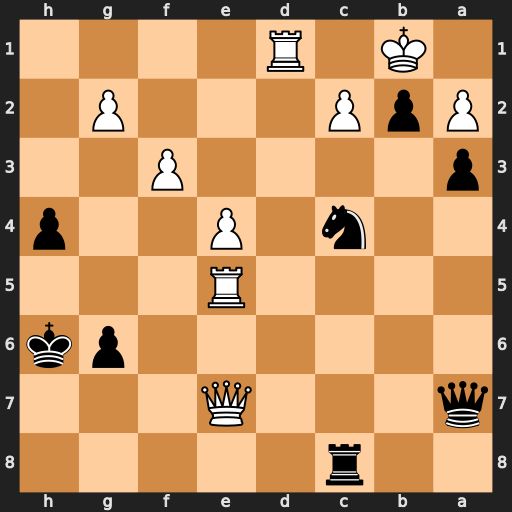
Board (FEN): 2r5/q3Q3/6pk/4R3/2n1P2p/p4P2/PpP3P1/1K1R4
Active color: b
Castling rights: -
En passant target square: -
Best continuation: Nd2+ Rxd2 Qg1+ Rd1 Qxd1#